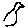
Label: bird